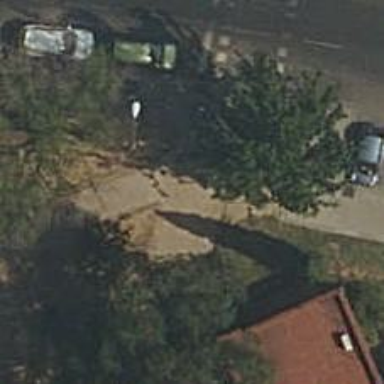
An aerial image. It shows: Footway surfaced with paving stones.